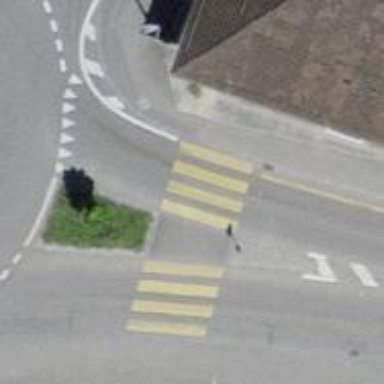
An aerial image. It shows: Secondary road with asphalt surface and dedicated cycle lane.